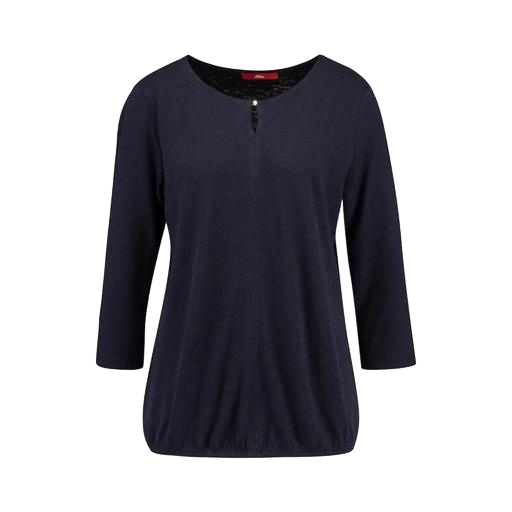
henley shirt, three-quarter sleeved jersey top, blue top slub jersey, white background